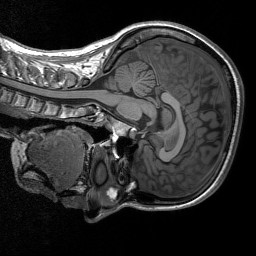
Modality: T1w
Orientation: sagittal
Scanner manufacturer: siemens
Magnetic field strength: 3 T
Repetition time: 1.76 s
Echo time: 0.0022 s